Question: How do I wrap the floating divs of unknown sizes (children) with a border (parent), while keeping the children in the same line.
The problem is that unless the parent div is set to 'width: 100%;', children tend to collapse one beneath the other.

UPDATE: While posting code, I figured it out, see <URL>.
My code had extra '<div>' wrappers around children. I either had to remove them or set them to 'display: inline;'.
'''
<div class="body">
<div class="parent">
<div>
<div class="child"></div>
</div>
<div>
<div class="child"></div>
</div>
<div>
<div class="child"></div>
</div>
</div>
</div>
'''
Thanks for other great tips!
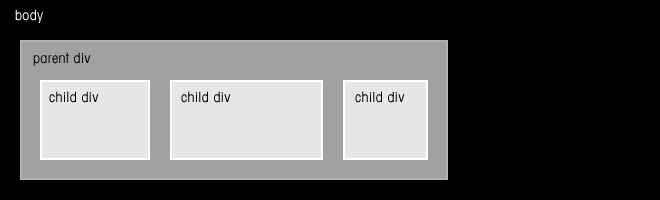
Answer: If you don't change the children divs to 'display: inline' or 'display: inline-block', they will be vertically stacked. If the children are 'float'ed , their size will not push the boundaries of the parent. If you use 'display: inline' or 'display: inline-block', the children will be inline as long as the parent can be wide enough to fit them all and they will stretch the parent.
Fiddle: <URL>